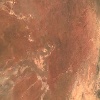
Label: land